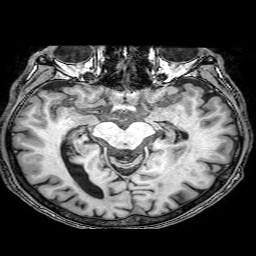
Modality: T1w
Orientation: coronal
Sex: male
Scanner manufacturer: philips
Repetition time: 0.008093 s
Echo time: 0.0037 s